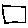
Label: square